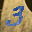
Label: 3